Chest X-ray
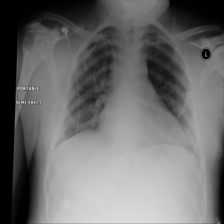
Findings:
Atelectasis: negative
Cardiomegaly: negative
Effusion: negative
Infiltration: positive
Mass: negative
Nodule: negative
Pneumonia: negative
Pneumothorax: negative
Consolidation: negative
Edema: negative
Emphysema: negative
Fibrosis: negative
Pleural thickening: negative
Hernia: negative